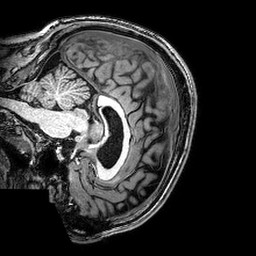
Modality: T1w
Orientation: sagittal
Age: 21
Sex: male
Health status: healthy
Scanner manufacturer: philips
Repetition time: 0.00837 s
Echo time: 0.00385 s